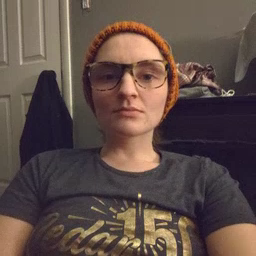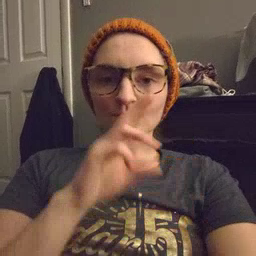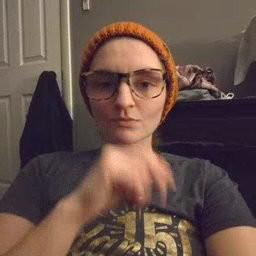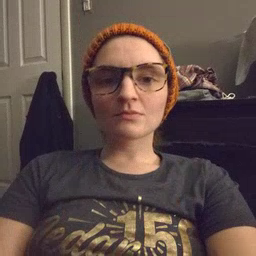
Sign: duck